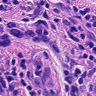
Metastatic tissue present: yes